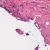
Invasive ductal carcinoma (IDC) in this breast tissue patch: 1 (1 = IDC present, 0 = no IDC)